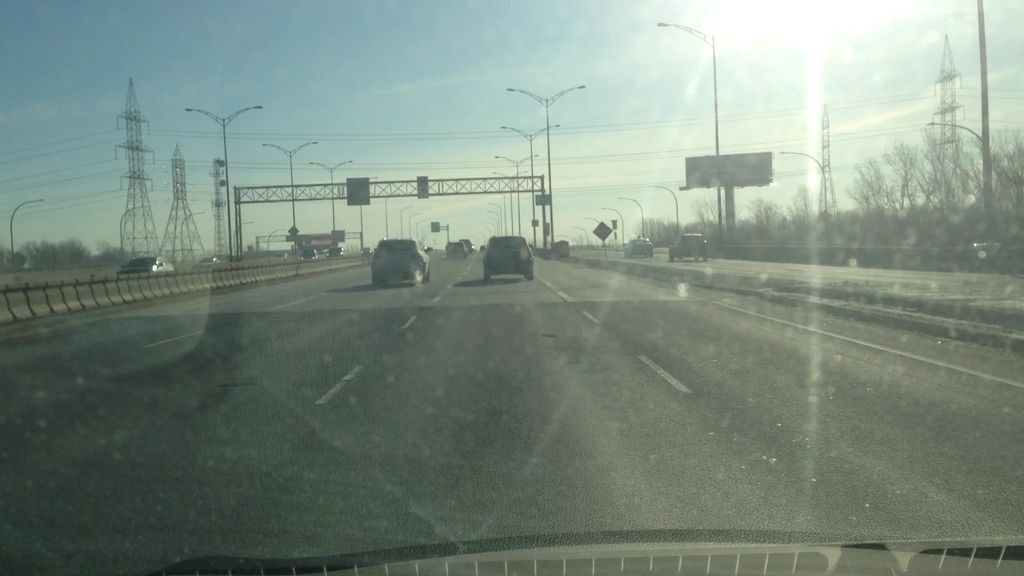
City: montreal